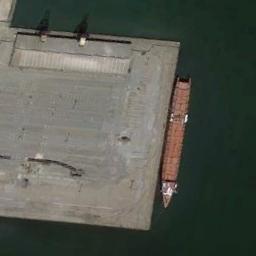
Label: ship